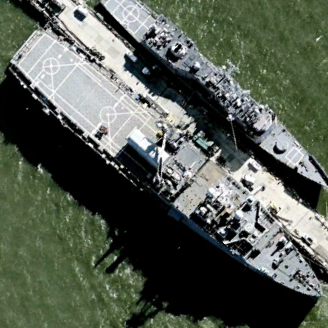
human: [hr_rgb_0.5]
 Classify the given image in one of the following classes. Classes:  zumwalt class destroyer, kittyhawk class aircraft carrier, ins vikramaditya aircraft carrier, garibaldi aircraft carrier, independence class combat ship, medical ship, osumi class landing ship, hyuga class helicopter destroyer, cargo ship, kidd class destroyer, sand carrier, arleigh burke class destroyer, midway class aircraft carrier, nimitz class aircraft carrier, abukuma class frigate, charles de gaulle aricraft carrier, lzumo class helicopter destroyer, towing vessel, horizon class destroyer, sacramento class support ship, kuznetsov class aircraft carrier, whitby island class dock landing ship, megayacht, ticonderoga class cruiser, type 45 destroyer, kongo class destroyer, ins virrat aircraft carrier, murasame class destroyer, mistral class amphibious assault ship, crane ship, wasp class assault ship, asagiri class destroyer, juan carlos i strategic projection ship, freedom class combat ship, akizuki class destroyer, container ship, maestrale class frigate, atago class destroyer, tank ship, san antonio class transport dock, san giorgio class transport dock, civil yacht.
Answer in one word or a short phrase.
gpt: Whitby Island class dock landing ship